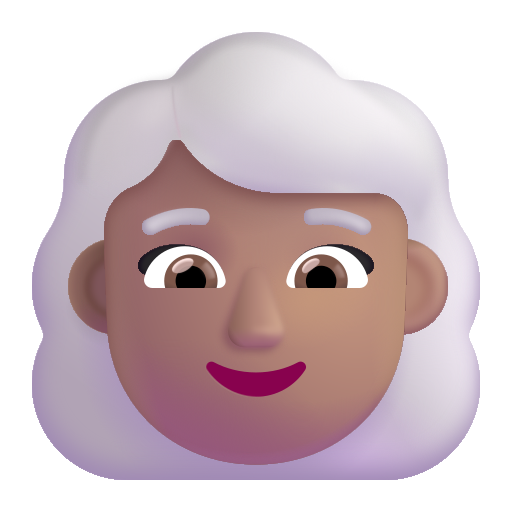
woman white hair color